Field crop: tomato
Growth stage: 1
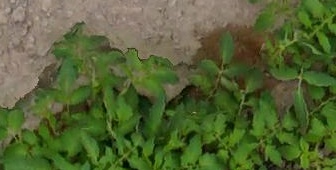
Species: tomato